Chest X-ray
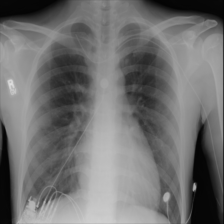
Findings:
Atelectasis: negative
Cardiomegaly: negative
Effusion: negative
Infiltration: negative
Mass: negative
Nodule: negative
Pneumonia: negative
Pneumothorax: negative
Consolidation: negative
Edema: negative
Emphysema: negative
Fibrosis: negative
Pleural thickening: negative
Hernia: negative